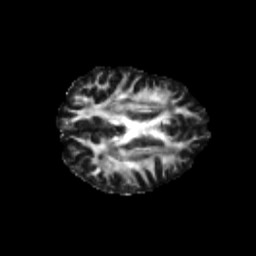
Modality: FA
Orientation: axial
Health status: healthy
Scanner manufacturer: philips
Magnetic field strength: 3 T
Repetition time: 6.964 s
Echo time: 0.092 s